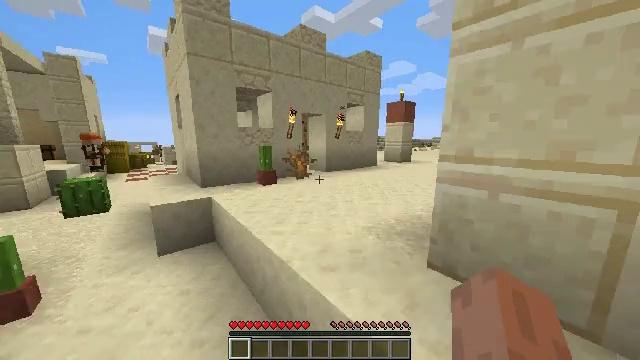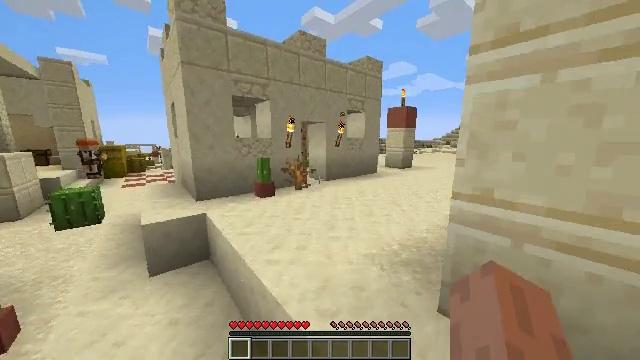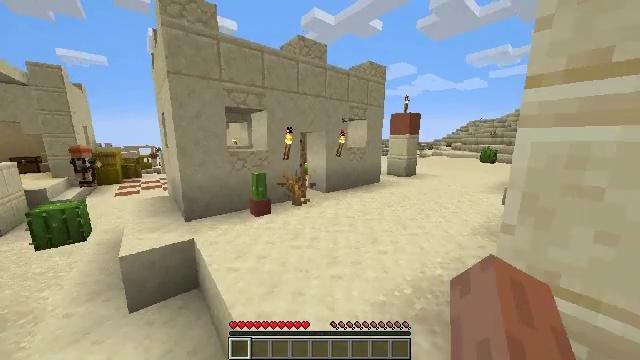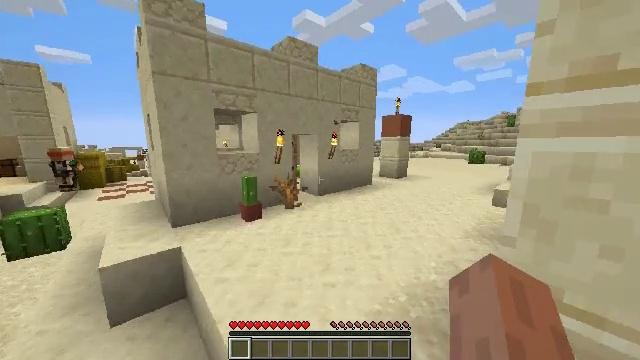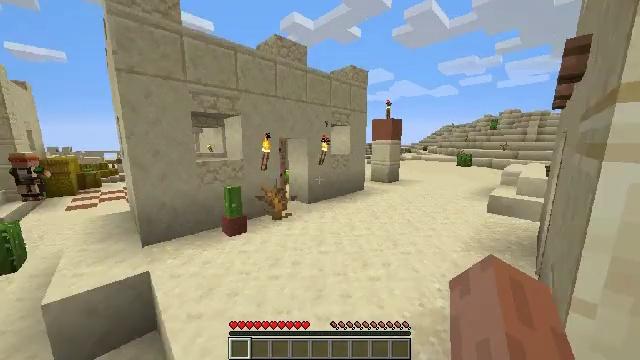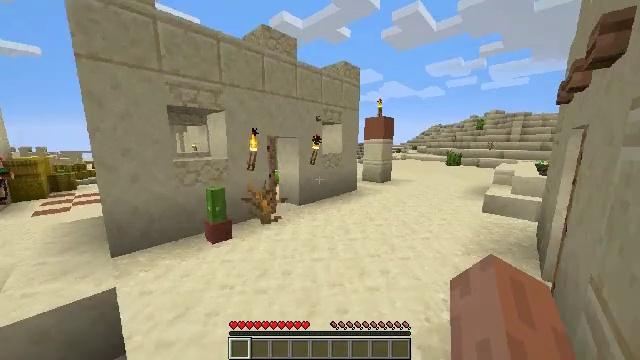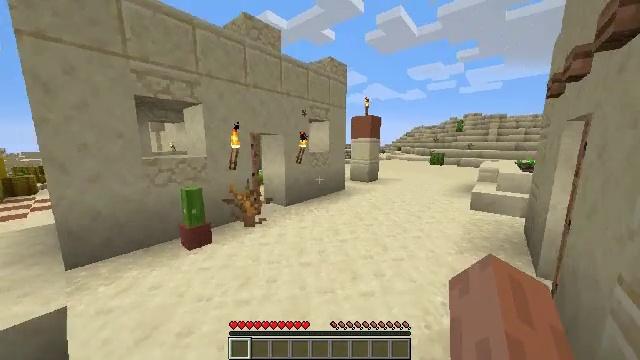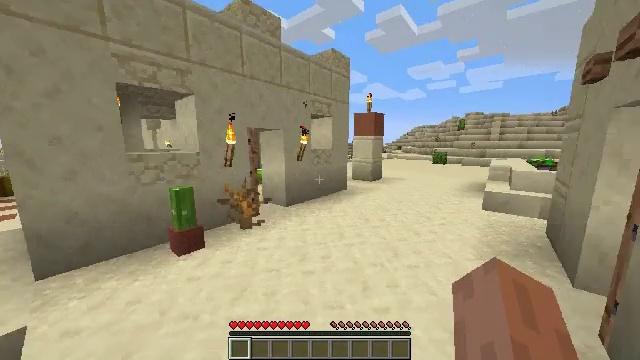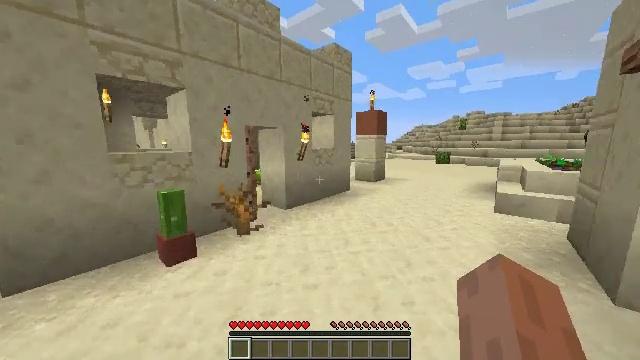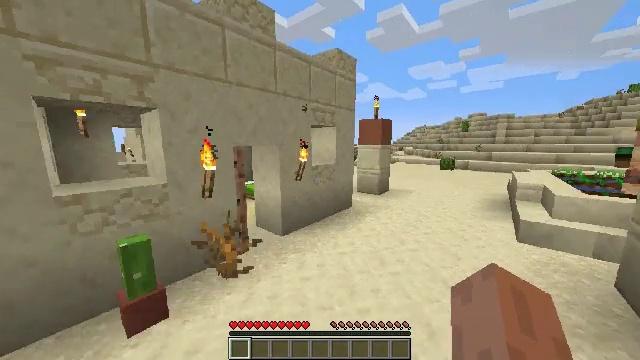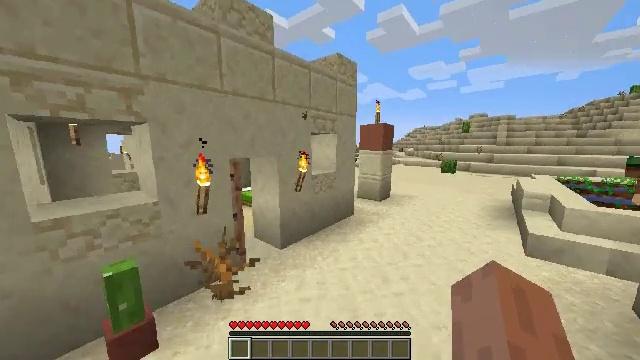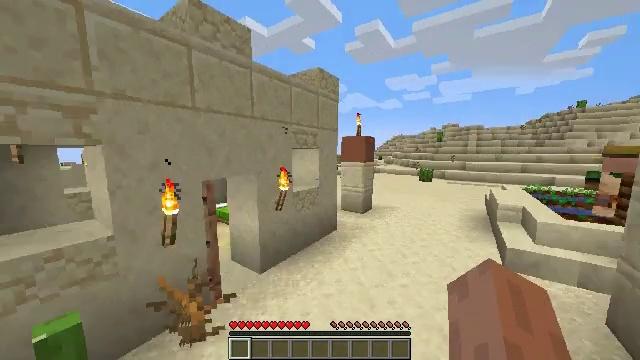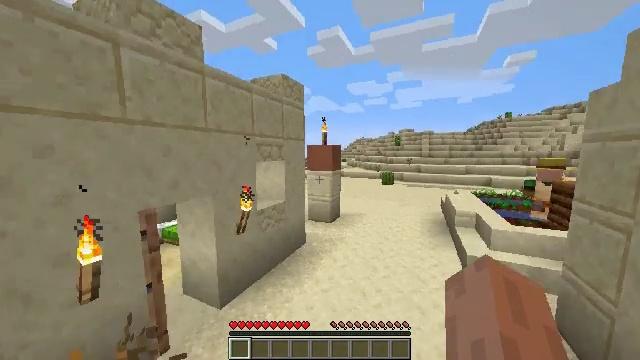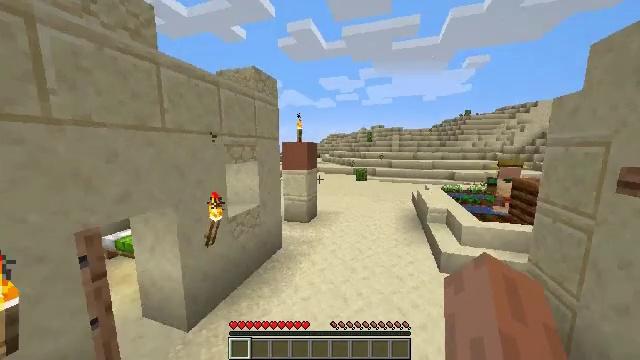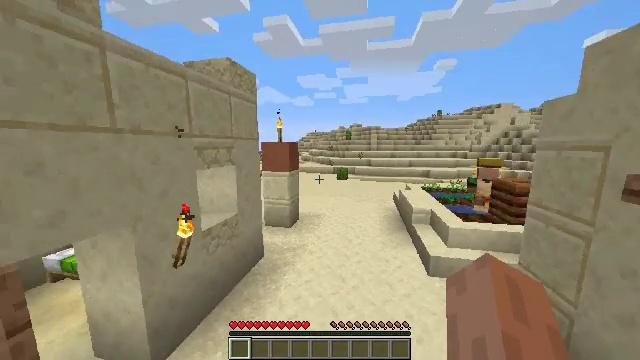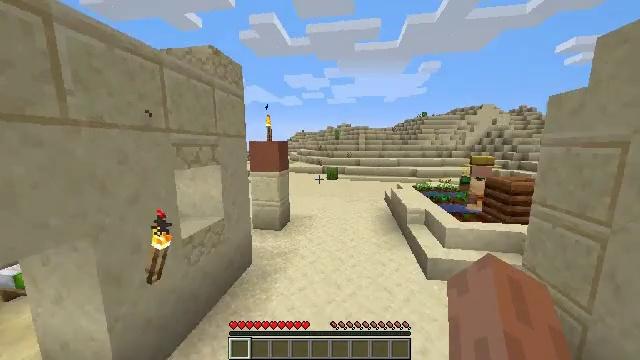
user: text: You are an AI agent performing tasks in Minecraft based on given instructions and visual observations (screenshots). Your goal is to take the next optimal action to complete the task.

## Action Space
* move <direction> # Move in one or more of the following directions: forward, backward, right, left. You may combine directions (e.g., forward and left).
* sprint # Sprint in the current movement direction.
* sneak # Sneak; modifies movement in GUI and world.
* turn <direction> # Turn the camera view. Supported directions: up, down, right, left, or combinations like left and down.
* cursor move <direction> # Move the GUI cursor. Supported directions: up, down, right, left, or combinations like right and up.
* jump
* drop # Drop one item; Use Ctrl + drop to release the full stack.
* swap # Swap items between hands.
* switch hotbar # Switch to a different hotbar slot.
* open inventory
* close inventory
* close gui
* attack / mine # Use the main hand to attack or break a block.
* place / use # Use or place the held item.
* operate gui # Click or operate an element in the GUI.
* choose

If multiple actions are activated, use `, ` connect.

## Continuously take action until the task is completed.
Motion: motion action
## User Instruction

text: Drop a hay block.
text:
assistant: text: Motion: move forward, sprint, attack / mine, jump
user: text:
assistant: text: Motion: move forward, sprint, attack / mine, jump
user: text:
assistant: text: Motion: move forward, sprint, turn right, attack / mine, jump
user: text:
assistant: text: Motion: move forward, sprint, turn right, attack / mine, jump
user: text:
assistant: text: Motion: move forward, sprint, turn right, attack / mine, jump
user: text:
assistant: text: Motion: move forward, sprint, turn right, attack / mine, jump
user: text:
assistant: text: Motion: move forward, sprint, attack / mine, jump
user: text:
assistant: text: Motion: move forward, sprint, attack / mine, jump
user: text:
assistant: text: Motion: move forward, sprint, attack / mine, jump
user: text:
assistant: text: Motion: move forward, sprint, attack / mine, jump
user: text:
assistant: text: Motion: move forward, sprint, turn right and up, attack / mine, jump
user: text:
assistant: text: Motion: move forward, sprint, turn right, attack / mine, jump
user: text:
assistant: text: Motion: move forward, sprint, turn right and down, attack / mine, jump
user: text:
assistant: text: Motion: move forward and move right, sprint, turn right, attack / mine, jump
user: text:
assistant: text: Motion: move forward and move right, sprint, turn right, attack / mine, jump
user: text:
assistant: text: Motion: move forward and move right, sprint, turn right, attack / mine, jump
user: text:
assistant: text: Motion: move forward and move right, sprint, turn right, attack / mine, jump
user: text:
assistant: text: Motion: move forward and move right, sprint, attack / mine, jump
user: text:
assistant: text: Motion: move forward and move right, sprint, attack / mine, jump
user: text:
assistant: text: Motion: move forward and move right, sprint, attack / mine, jump
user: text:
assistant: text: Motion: move forward and move right, sprint, attack / mine, jump
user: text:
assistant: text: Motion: move forward and move right, sprint, attack / mine, jump
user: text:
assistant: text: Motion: move forward and move right, sprint, attack / mine, jump
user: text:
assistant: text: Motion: move forward and move right, sprint, turn left, attack / mine, jump
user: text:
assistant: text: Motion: move forward and move right, sprint, turn left, attack / mine, jump
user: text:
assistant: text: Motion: move forward and move right, sprint, turn left, attack / mine, jump
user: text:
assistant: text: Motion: move forward and move right, sprint, turn left, attack / mine, jump
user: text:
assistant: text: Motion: move forward and move right, sprint, turn left, attack / mine, jump
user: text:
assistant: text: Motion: move forward and move right, sprint, turn left, attack / mine, jump
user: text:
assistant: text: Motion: move forward and move right, sprint, turn left, attack / mine, jump